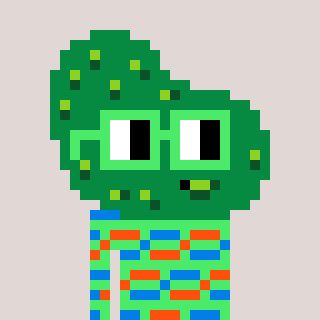
a pixel art character with square light green glasses, a pickle-shaped head and a teal-colored body on a warm background